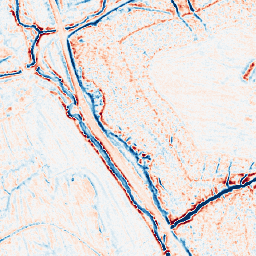
Category: edge_preserving
Decomposition family: bilateral
Decomposition parameters: d: 9
sigma_color: 25
sigma_space: 75
Upsampling method: nearest
Upsampling parameters: scale: 2
Upsampling scale: 2